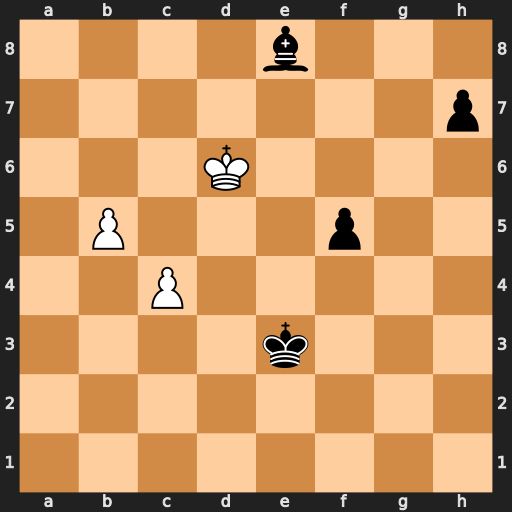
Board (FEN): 4b3/7p/3K4/1P3p2/2P5/4k3/8/8
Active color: w
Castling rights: -
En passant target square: -
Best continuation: b6 f4 b7 Bg6 b8=Q